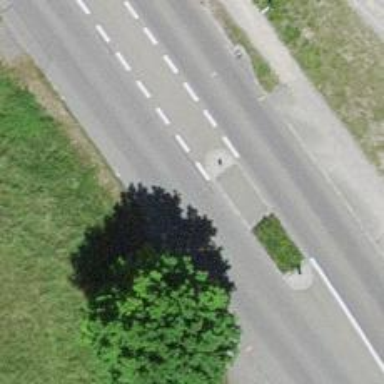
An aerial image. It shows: Bus stop with platform for public transport.